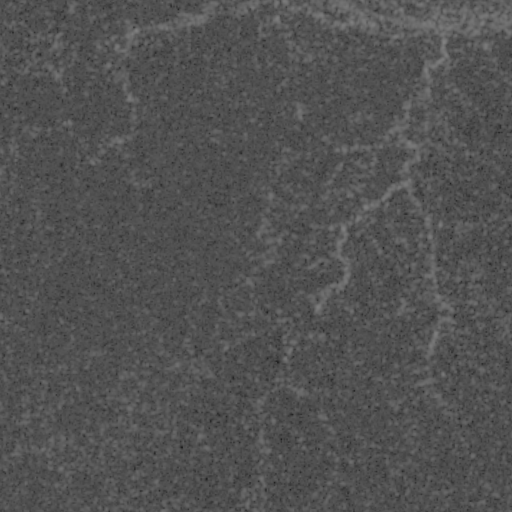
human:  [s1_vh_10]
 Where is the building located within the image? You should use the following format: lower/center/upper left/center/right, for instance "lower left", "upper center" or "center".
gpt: The building is located in the lower center of the image.
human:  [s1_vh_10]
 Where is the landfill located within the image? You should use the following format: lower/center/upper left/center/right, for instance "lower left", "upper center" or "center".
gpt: There is no landfill in the image.

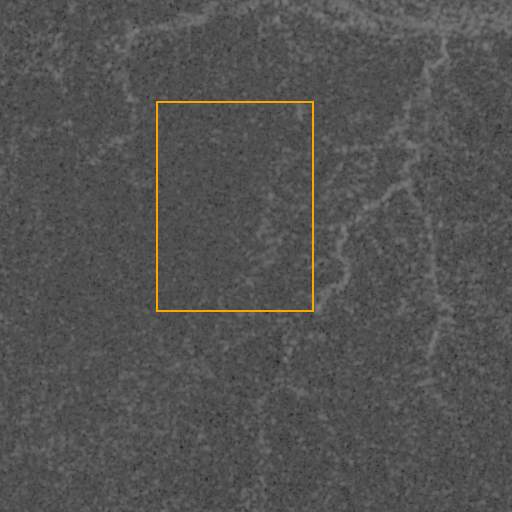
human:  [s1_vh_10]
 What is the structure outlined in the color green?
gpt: There is no green outline.
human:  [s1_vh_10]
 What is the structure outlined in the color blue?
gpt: There is no structure outlined in blue.